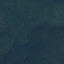
Land use / land cover: Forest